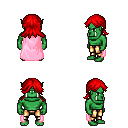
a pixel art fantasy rpg character, male body template, orc, green skin, pink cape, gold greaves, red loose hair, four views (front, back, left, right), 2x2 character sprite sheet, small pixel art, hard edges, no anti-aliasing